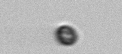
Label: nanoplankton_mix